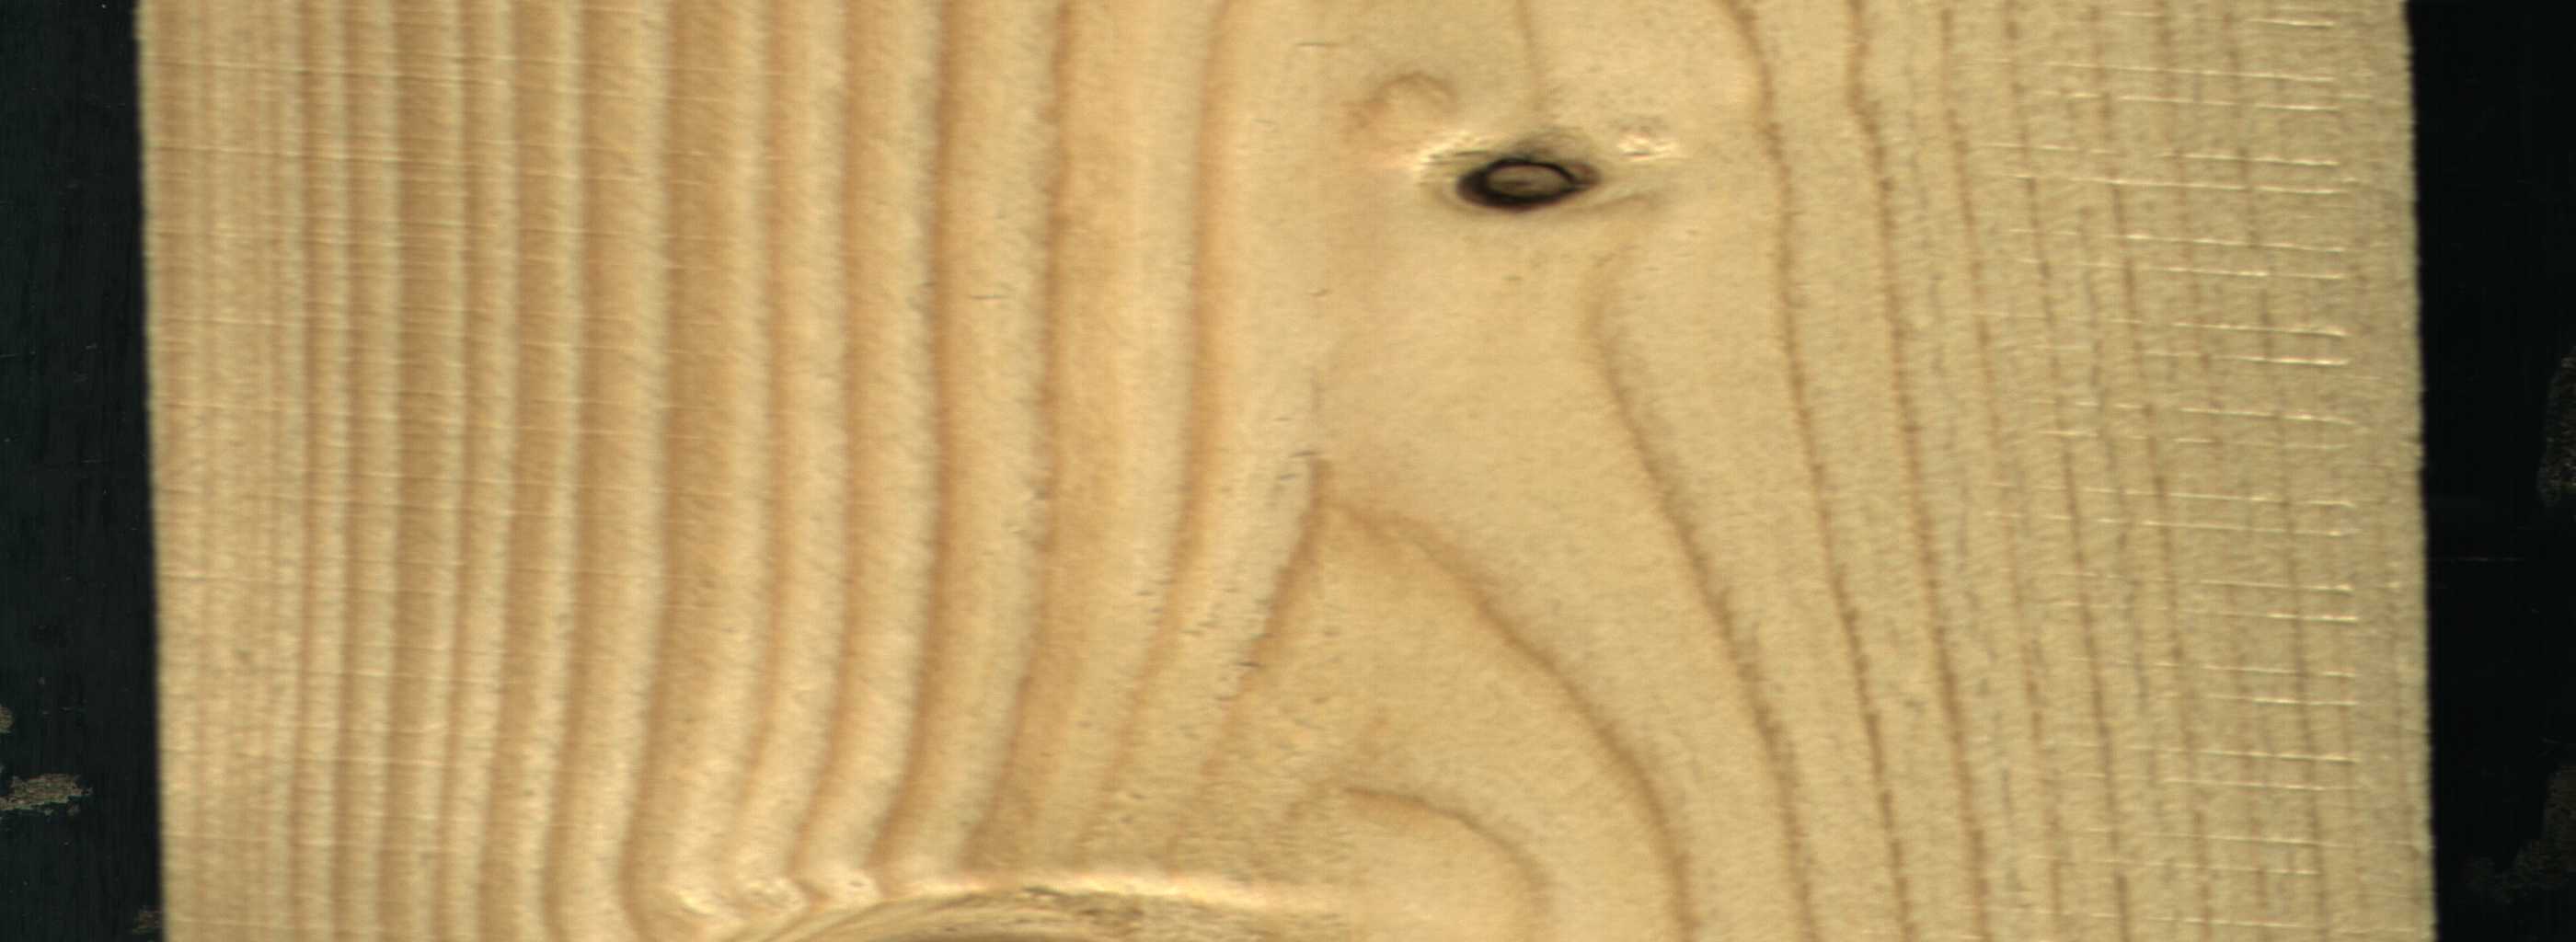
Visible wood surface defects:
Dead_Knot
Live_Knot